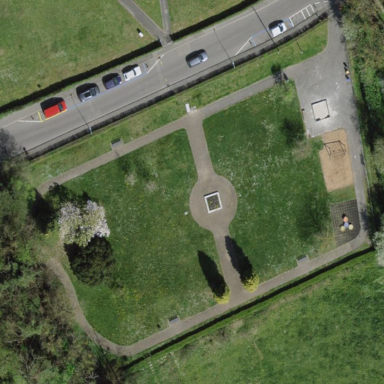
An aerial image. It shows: Lovely park for leisure and relaxation.